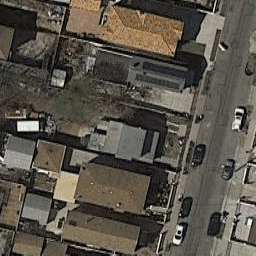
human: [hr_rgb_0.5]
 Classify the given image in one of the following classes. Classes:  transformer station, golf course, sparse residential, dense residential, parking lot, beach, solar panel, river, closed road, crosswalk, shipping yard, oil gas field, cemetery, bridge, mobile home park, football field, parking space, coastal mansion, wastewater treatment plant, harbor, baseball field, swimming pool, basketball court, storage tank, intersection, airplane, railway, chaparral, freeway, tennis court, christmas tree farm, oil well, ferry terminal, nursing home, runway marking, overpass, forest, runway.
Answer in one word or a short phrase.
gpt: dense residential